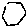
Label: hexagon